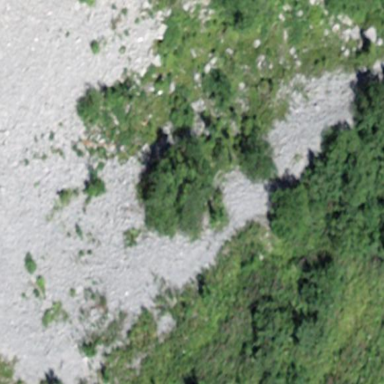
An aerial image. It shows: Scree landscape.